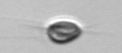
Label: Acanthoica_quattrospina